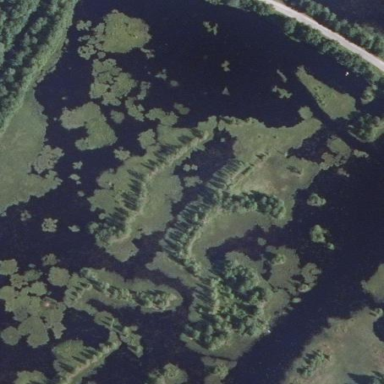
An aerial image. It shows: Islet in marshy wetland area.